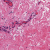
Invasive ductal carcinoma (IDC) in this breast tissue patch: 0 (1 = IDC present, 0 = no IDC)